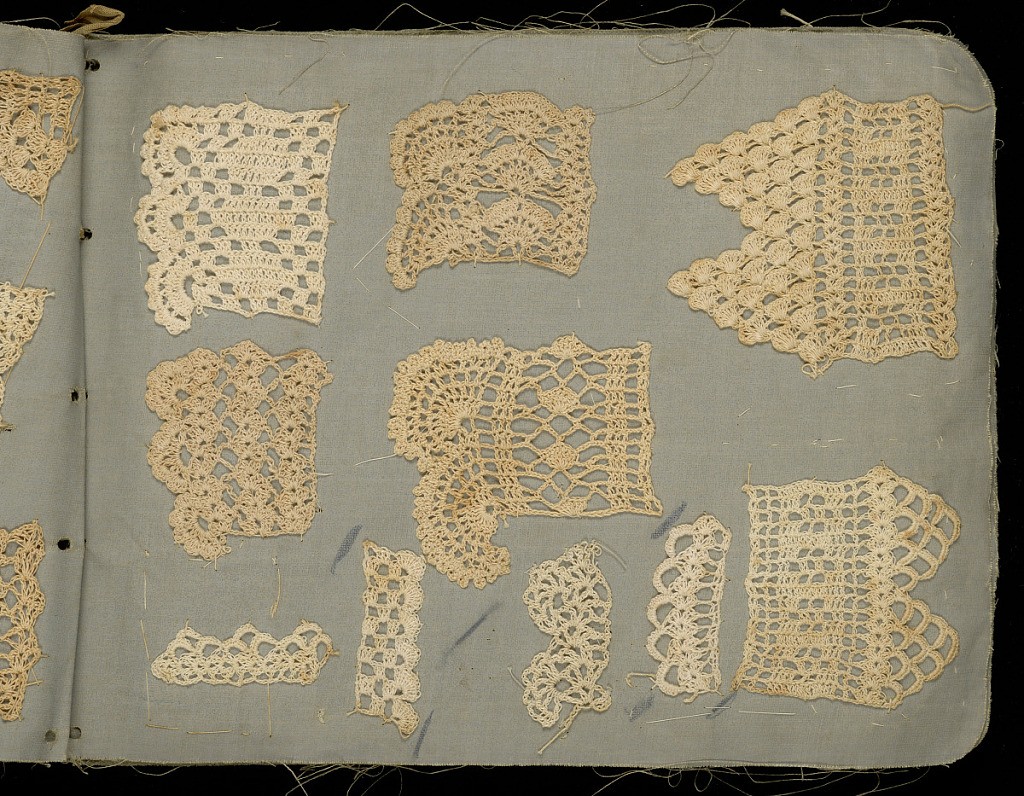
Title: Scrapbook of crochet samples
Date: late 19th century
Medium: linen, cotton Technique: crochet
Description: Oblong sample book of linen with 25 pages of samples of crochet worked in linen and cotton.